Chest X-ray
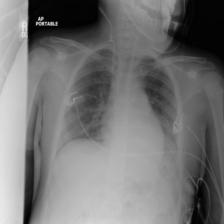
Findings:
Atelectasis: negative
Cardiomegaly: negative
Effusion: negative
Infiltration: negative
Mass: negative
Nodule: negative
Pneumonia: negative
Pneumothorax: negative
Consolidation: negative
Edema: negative
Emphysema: negative
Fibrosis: negative
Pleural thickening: negative
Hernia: negative